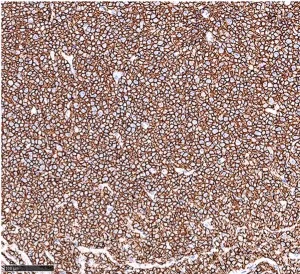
Histological and immunophenotypic results of excisional biopsy of left cervical lymph node. Immunohistochemical staining of these specimens shows that the infiltrated lymphocytes are positive for CD20.
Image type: pathology (immunostaining)